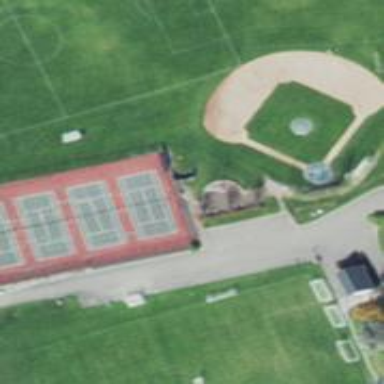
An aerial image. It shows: Tennis court on pitch.